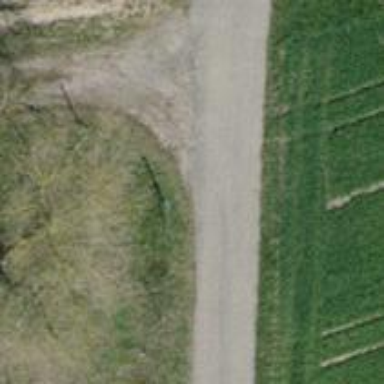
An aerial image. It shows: Pipeline marker.